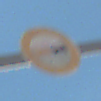
Verkehrszeichen: Ueberholverbot
Umgebung: Outdoor, Nature
Tageszeit: Midday
Wetter: Clear
Licht: Natural
Jahreszeit: NotSpecified
Kontrast: HighContrast